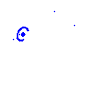
Particle: proton